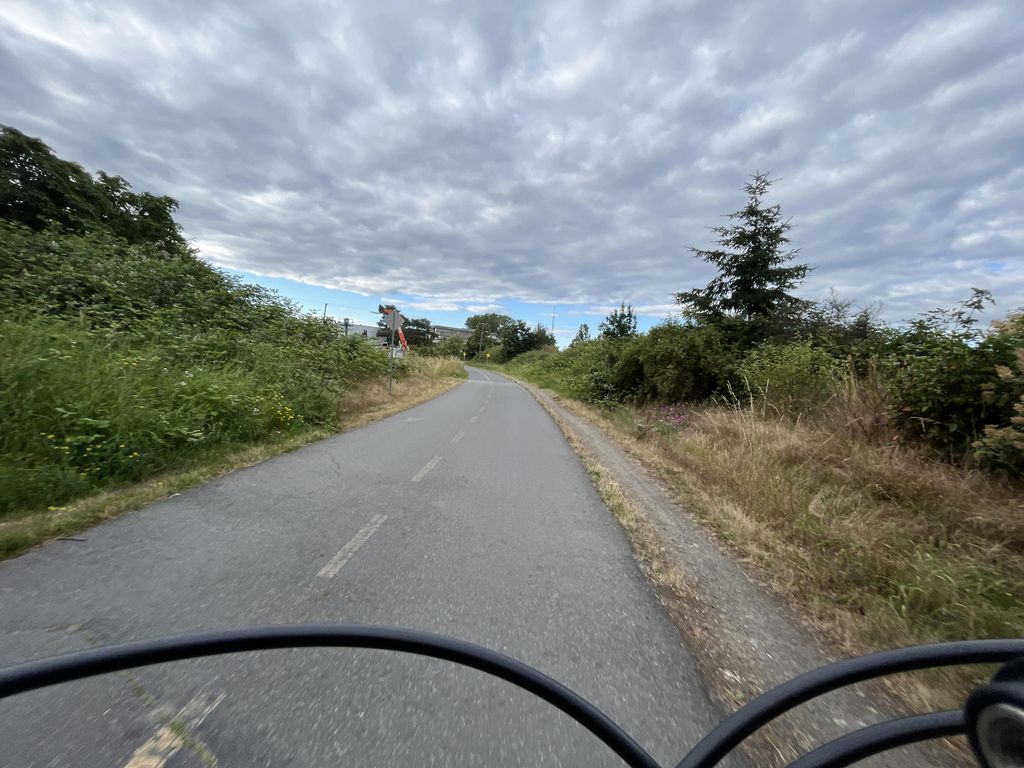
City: victoria